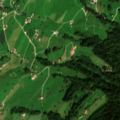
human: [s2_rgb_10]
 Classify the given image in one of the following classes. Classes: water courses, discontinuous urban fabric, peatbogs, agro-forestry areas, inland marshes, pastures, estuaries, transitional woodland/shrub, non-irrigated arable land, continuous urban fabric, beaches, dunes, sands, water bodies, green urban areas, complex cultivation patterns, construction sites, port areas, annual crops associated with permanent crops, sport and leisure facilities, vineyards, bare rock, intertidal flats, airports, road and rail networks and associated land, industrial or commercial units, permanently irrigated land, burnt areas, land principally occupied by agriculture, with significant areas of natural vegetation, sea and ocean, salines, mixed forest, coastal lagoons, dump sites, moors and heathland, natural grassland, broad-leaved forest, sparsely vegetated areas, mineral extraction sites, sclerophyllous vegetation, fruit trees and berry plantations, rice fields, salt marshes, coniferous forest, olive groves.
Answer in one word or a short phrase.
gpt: discontinuous urban fabric, pastures, mixed forest